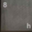
Piece: xx